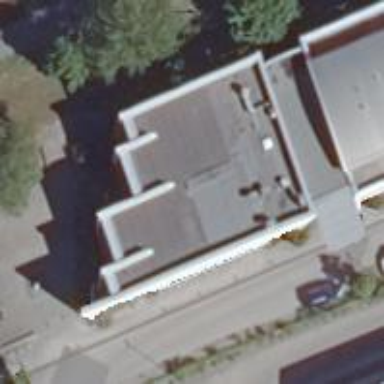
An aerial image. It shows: Restaurant.